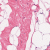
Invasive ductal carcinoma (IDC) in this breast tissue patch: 0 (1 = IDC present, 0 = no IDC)